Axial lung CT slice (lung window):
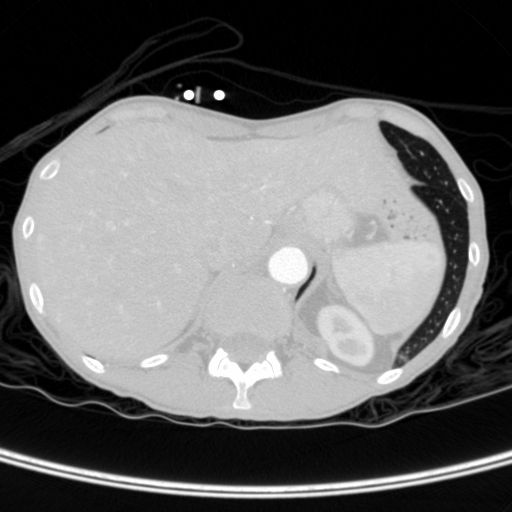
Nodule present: no